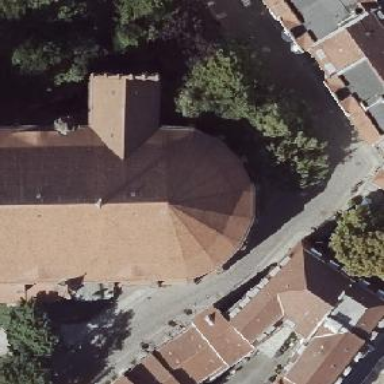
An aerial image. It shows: Building with dome-shaped roof made of roof tiles.